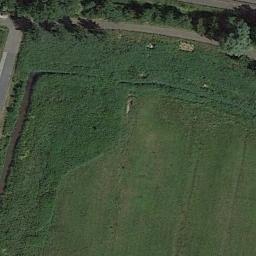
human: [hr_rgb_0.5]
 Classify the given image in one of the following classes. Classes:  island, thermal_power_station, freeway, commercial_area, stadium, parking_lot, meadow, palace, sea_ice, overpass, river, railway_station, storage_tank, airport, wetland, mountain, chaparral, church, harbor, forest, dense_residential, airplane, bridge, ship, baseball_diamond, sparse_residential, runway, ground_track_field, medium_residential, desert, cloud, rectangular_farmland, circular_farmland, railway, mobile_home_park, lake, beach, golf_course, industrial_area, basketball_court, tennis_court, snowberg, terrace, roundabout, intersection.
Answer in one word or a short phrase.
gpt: meadow